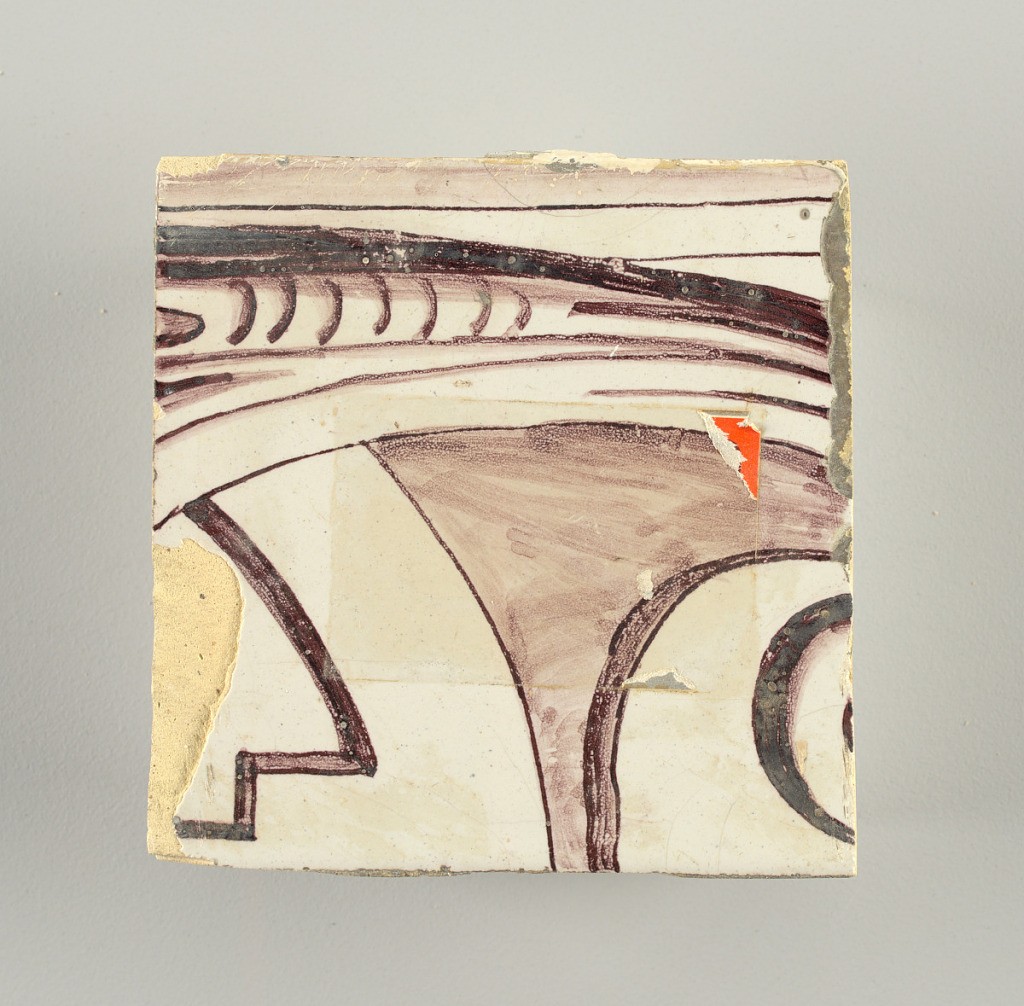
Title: Wall facing
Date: ca. 1725
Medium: tin-glazed earthenware, underglaze
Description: Running design for a frieze or a dado, composed of scrolls of foliage and strapwork, and four repeating motifs--a seated woman in a small upright oval medallion, a putto seated on a rocailled base, and strapwork in axial pattern.  The various panels, A to F, show various repeats of the same design, all being five tiles high and a varying number of tiles wide.